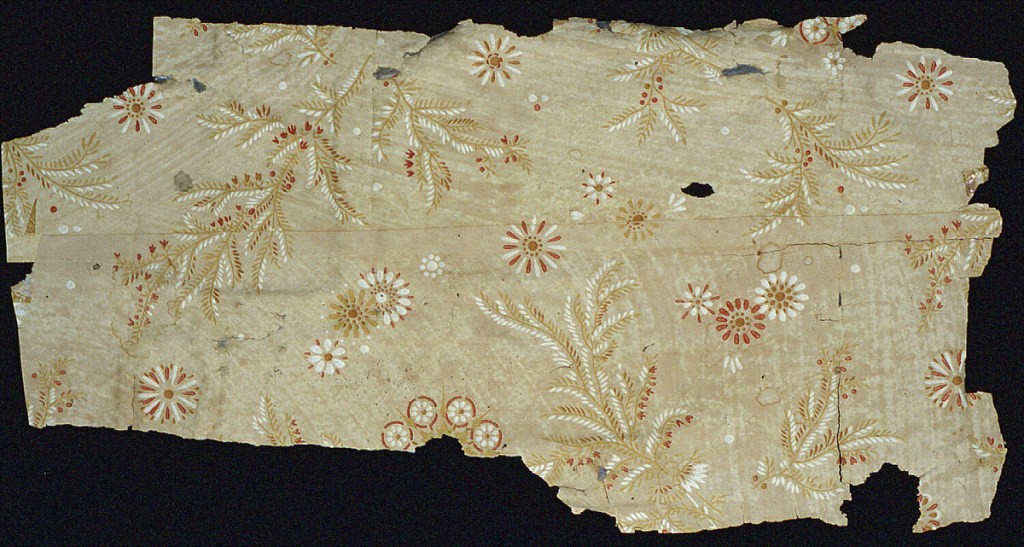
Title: Sidewall - fragment
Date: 1870–90
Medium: Machine-printed on paper
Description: Red and white flowers and leaves on tan. Aesthetic style floral design.